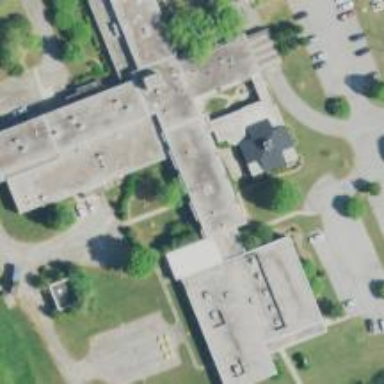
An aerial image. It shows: Nursing home.